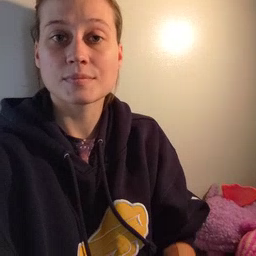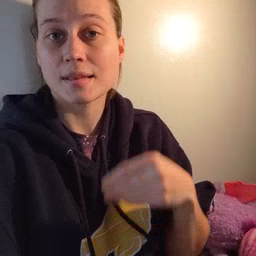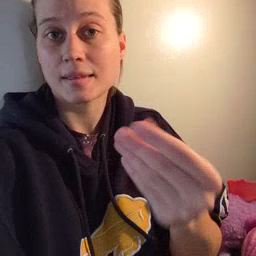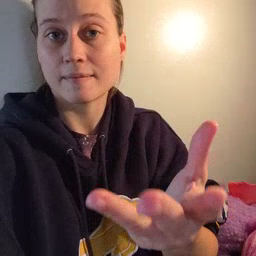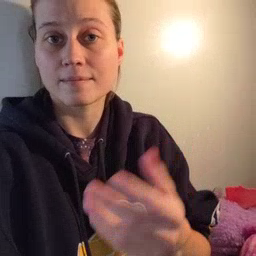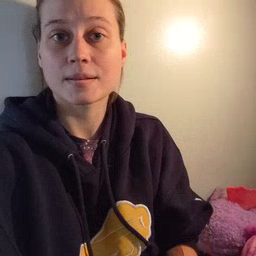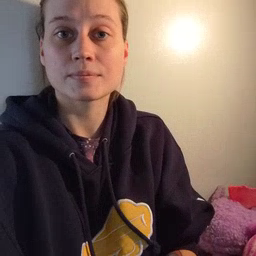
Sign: give